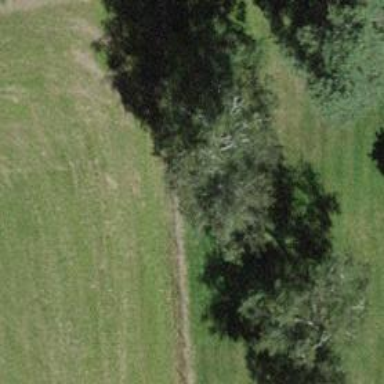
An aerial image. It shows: Deciduous broadleaved tree.